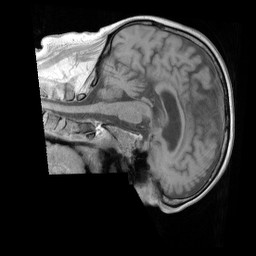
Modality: T1w
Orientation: sagittal
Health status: ill
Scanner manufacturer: siemens
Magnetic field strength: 3 T
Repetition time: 0.4 s
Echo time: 0.00272 s